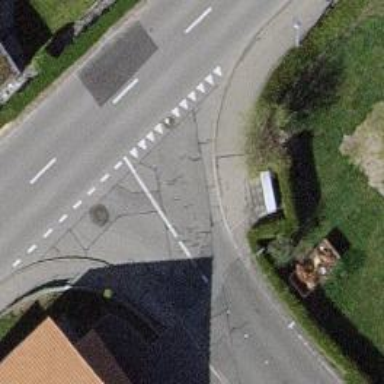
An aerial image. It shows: Post box.